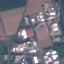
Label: Industrial